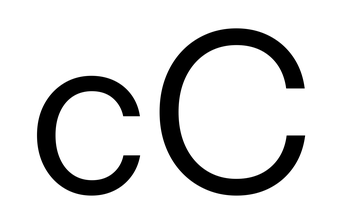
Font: InstrumentSans_Regular